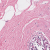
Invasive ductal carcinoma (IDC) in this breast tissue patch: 0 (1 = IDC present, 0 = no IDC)